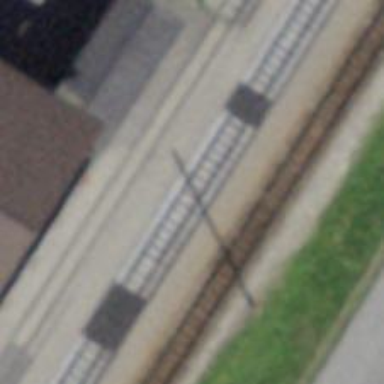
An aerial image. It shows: Narrow-gauge railway siding with electrified contact lines. It consists of one track.